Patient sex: M
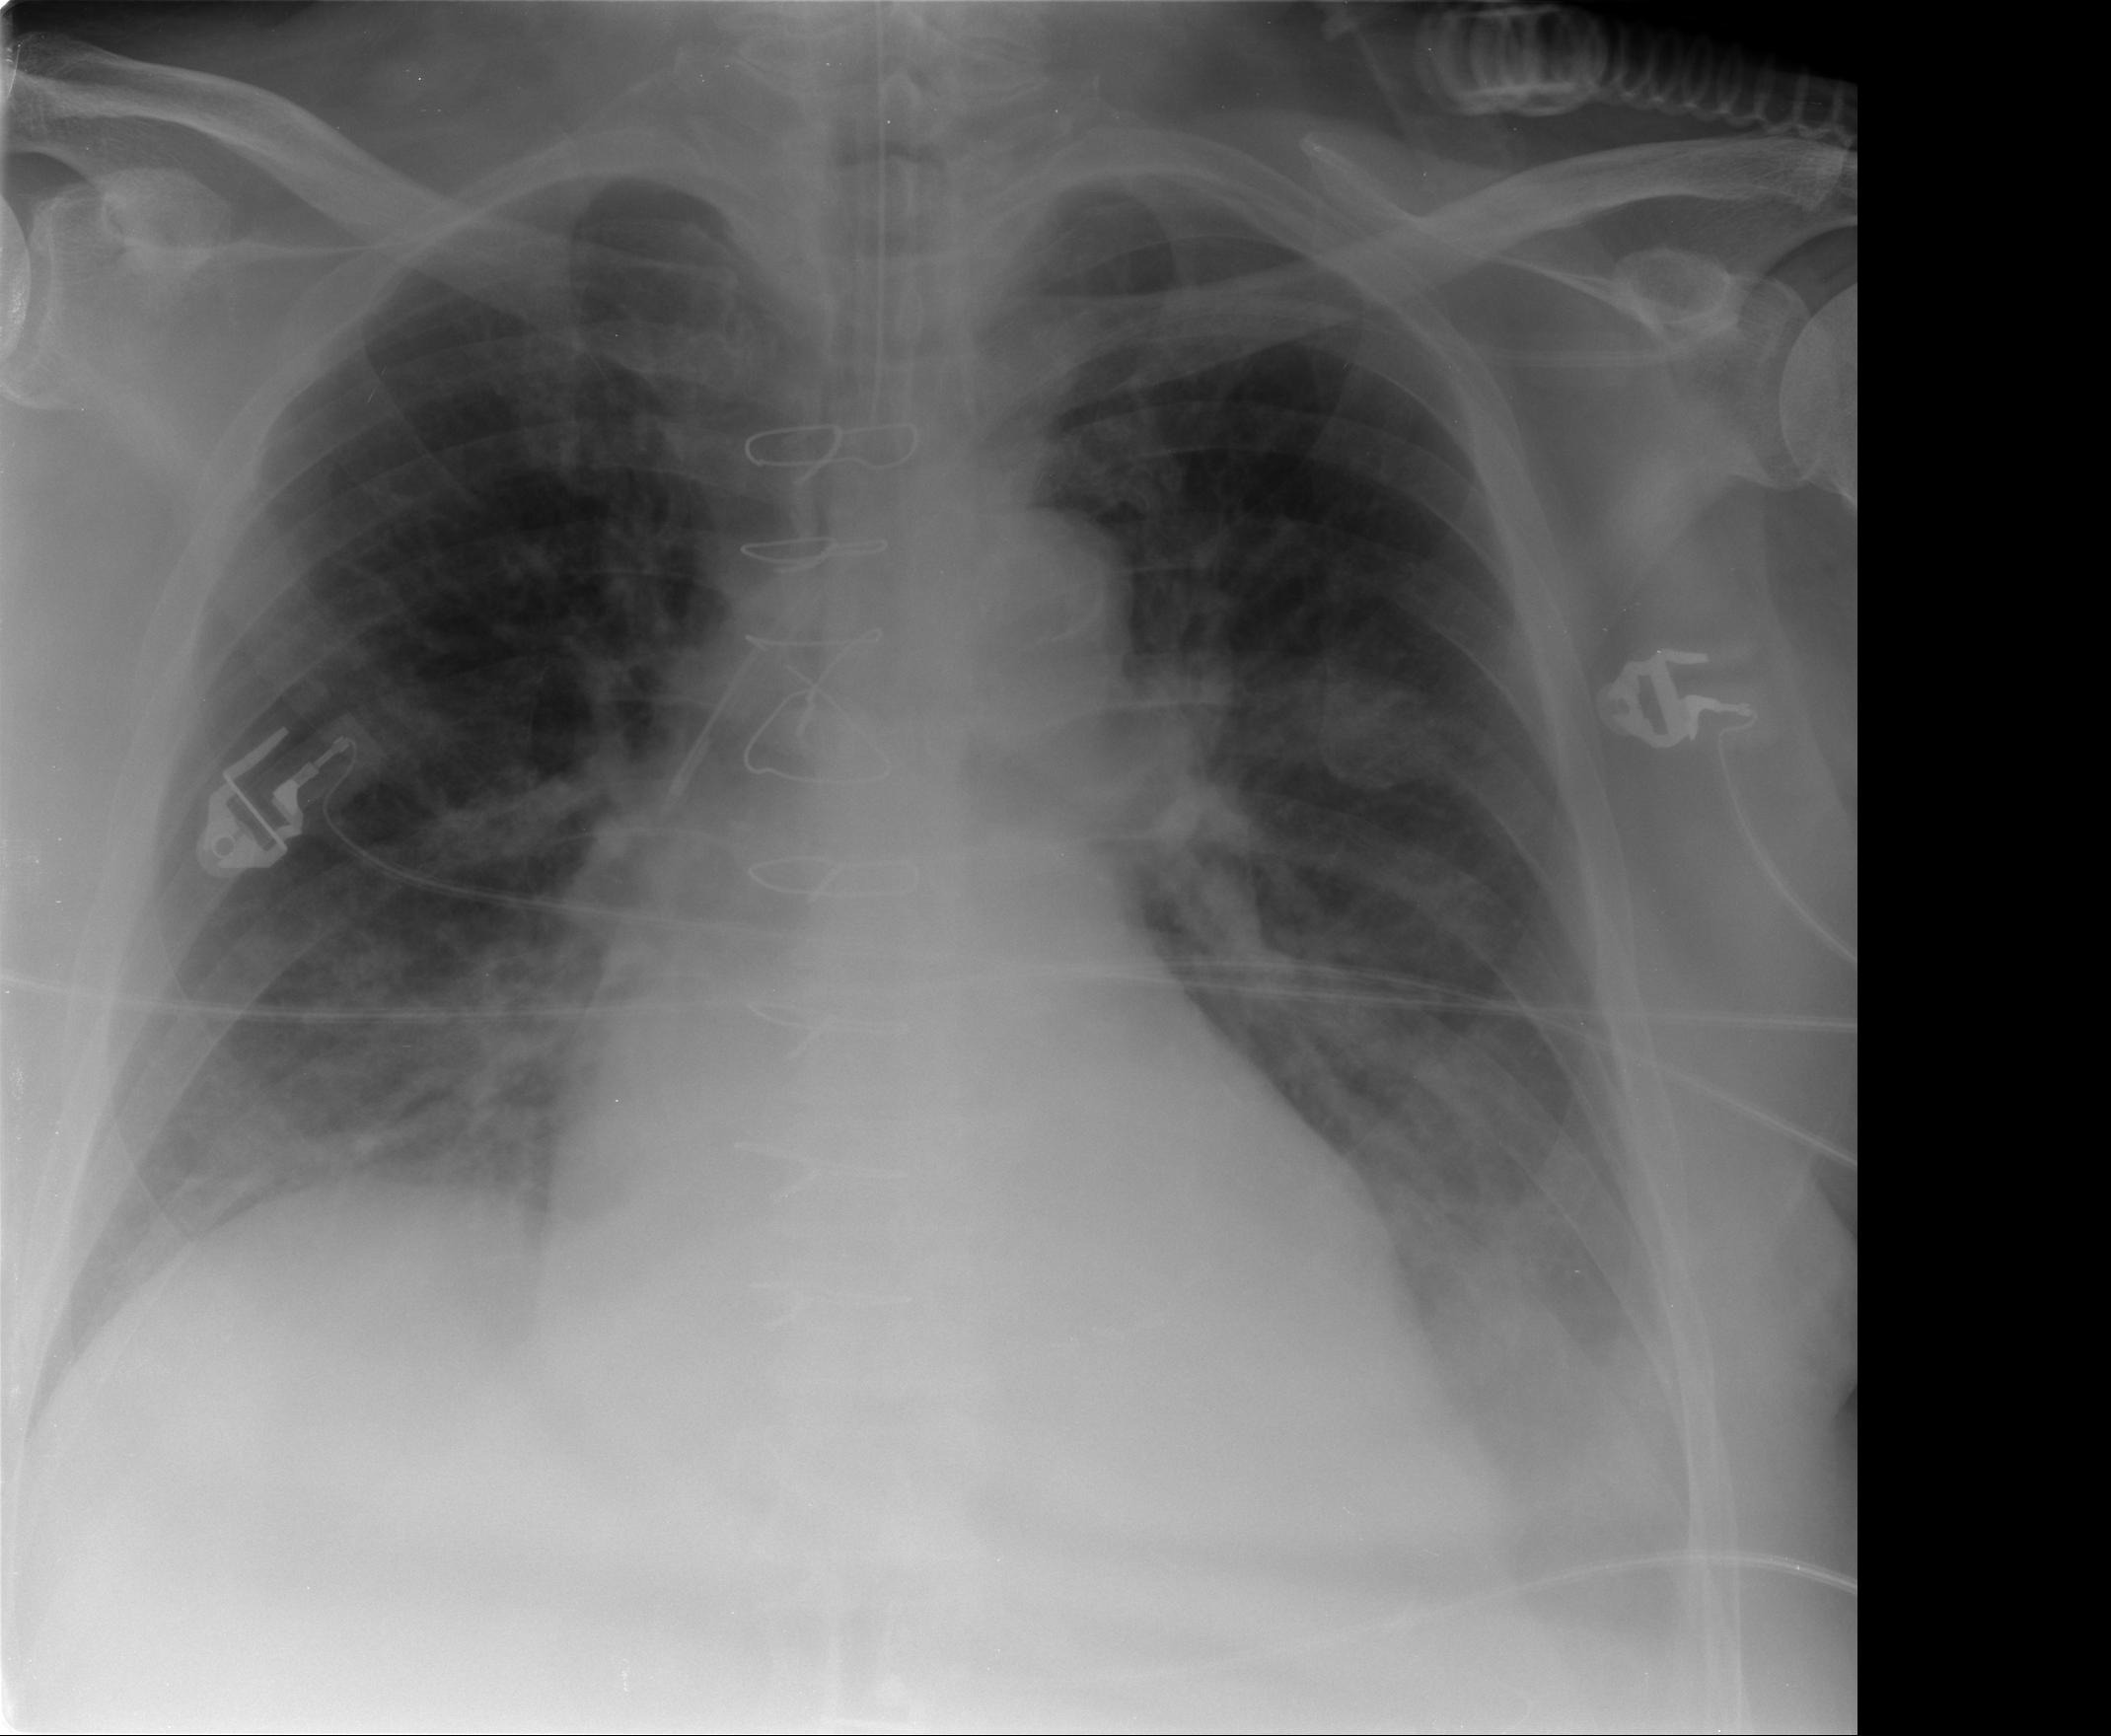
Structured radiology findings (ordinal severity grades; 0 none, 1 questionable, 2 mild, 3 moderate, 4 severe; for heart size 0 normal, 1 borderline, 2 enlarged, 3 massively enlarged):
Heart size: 1
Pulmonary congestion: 2
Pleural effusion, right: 1
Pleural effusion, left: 2
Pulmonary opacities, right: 1
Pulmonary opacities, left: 1
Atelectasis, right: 2
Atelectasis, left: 2